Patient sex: F
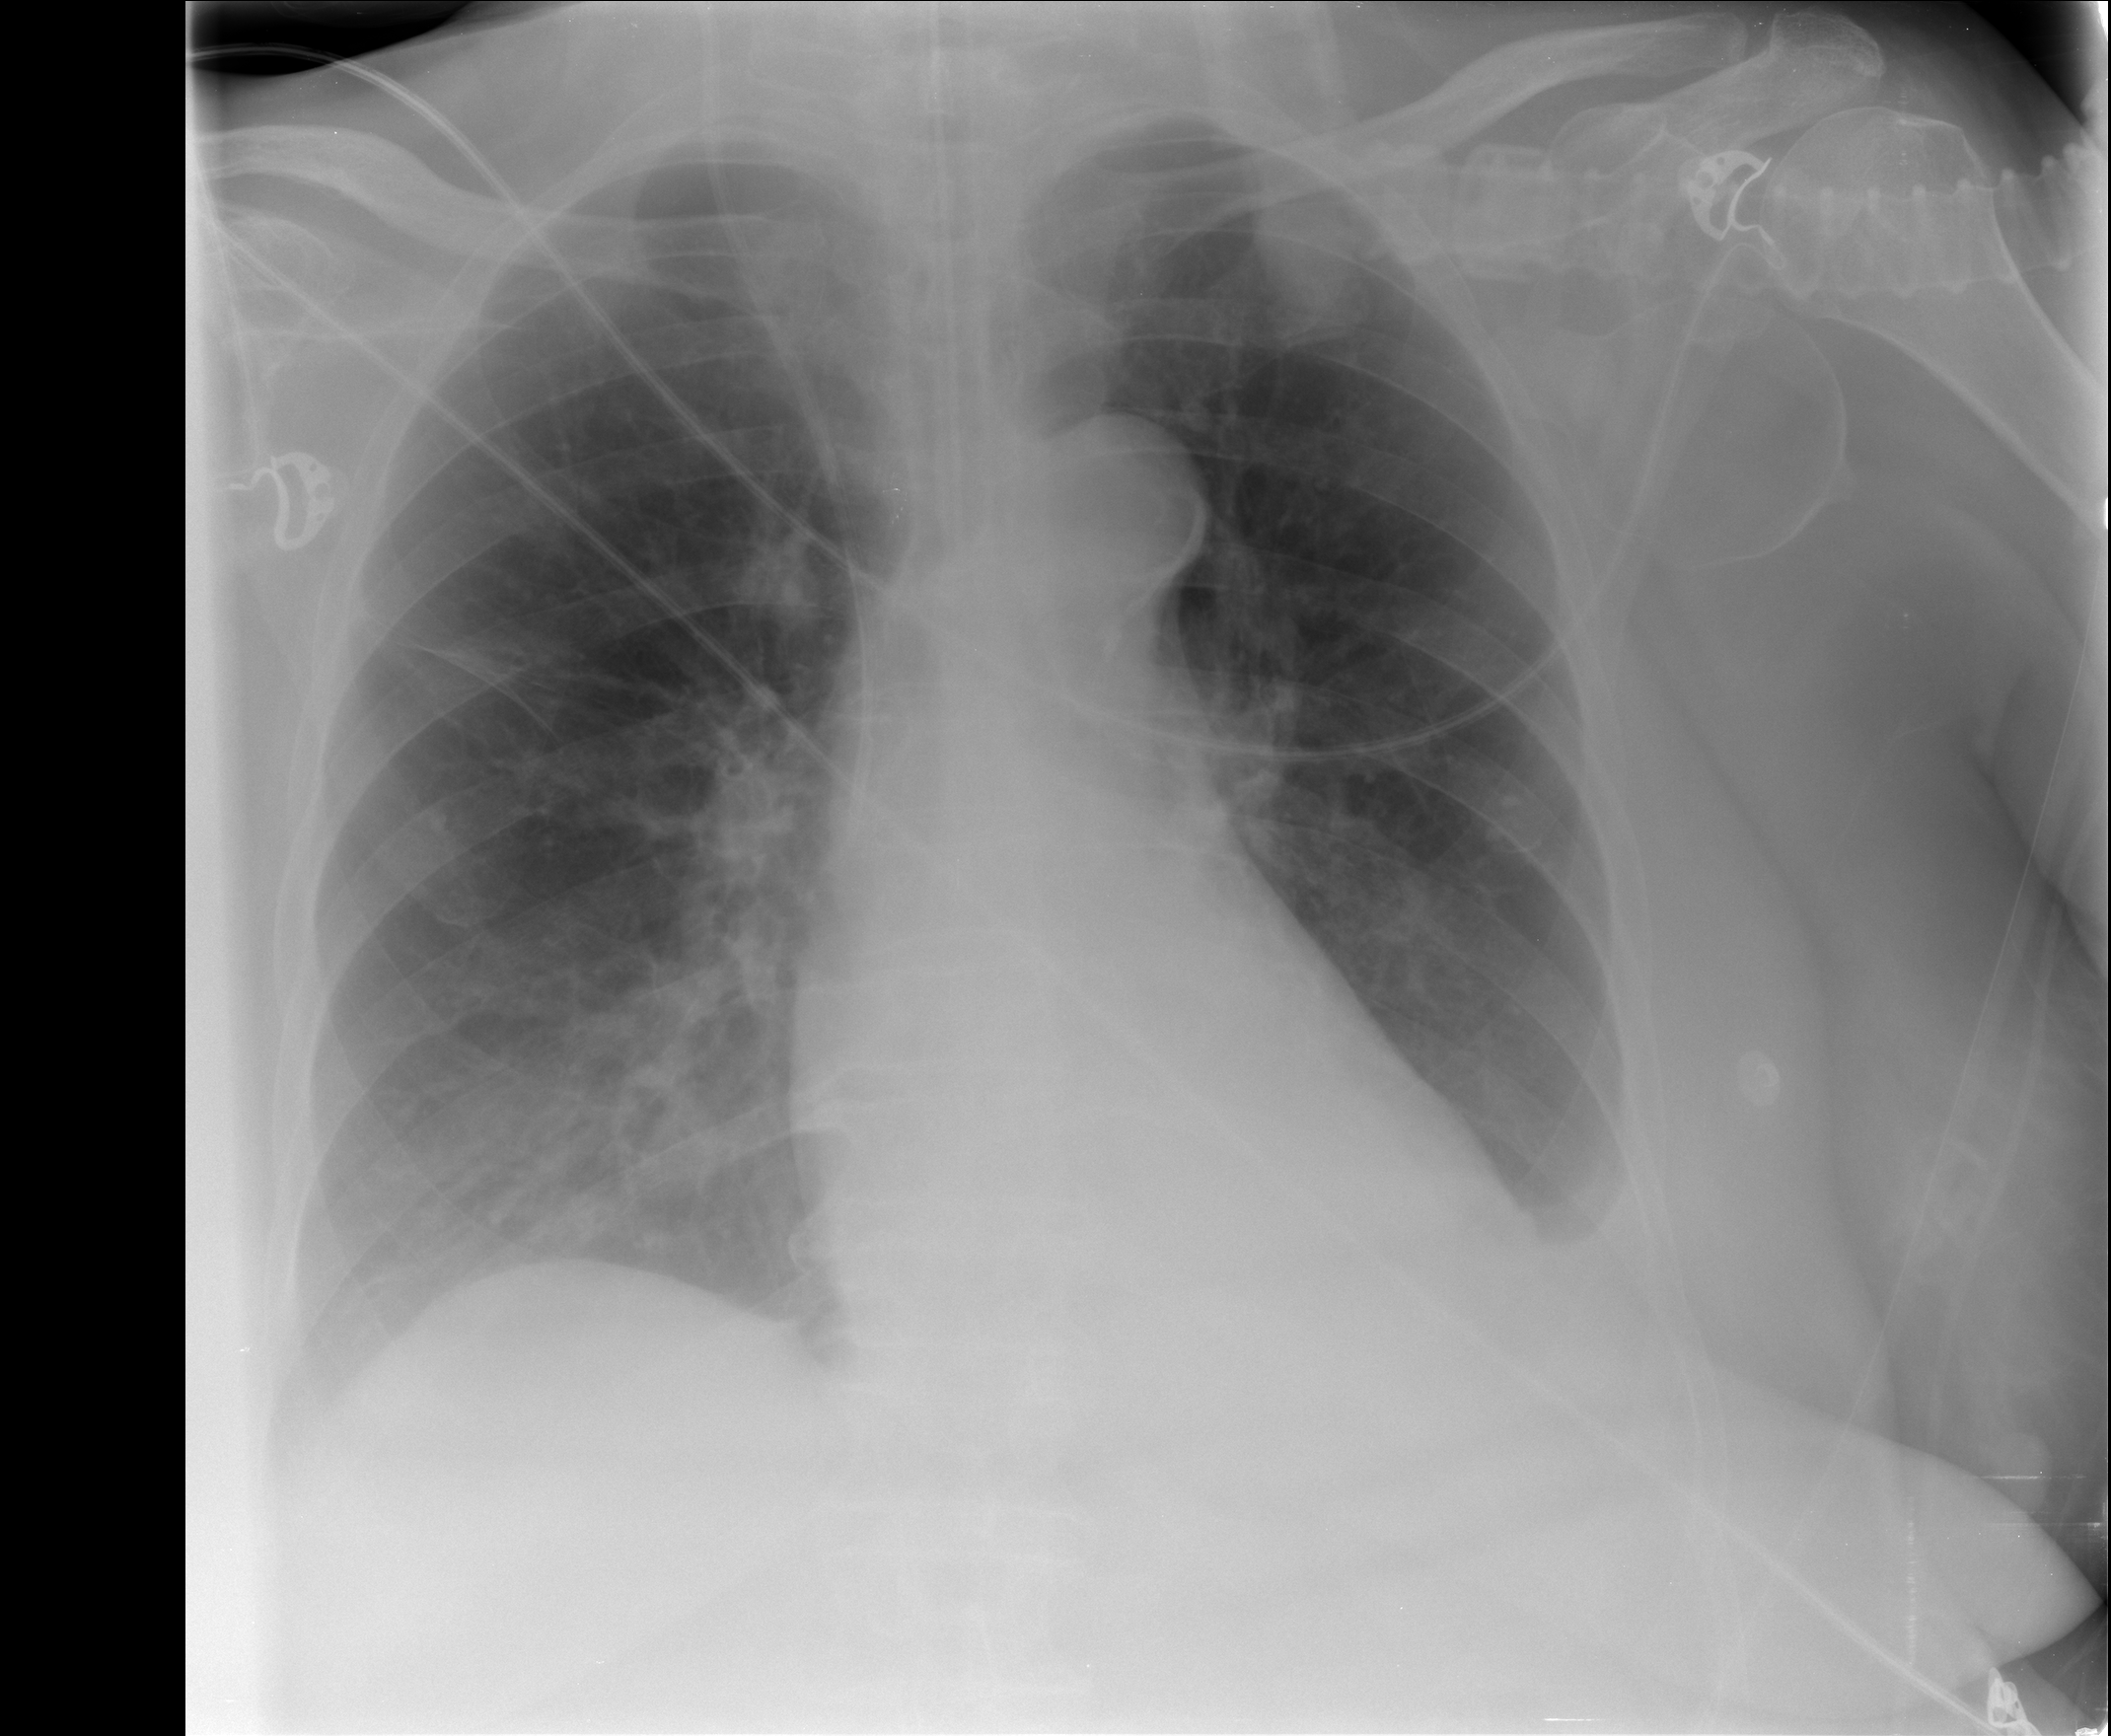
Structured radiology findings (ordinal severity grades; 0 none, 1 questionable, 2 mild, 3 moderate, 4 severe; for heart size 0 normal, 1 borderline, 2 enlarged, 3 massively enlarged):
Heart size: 0
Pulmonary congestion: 1
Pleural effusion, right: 2
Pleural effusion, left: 2
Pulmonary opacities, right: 1
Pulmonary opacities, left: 0
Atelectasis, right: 2
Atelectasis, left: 2